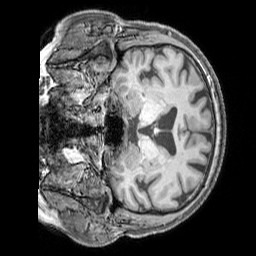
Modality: T1w
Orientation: coronal
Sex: female
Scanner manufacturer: siemens
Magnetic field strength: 3 T
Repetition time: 2.3 s
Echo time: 0.00226 s